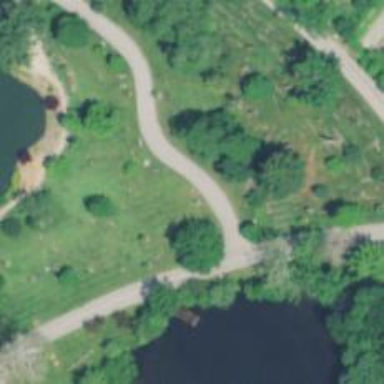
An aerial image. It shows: Memorial site with historic significance.